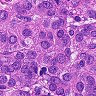
Metastatic tissue present: yes